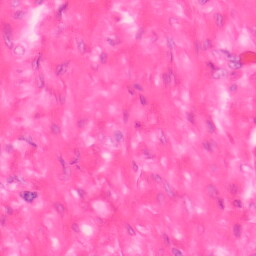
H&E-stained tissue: Colon